Question: Right now I'm populating a UIScrollView with a series of views. The views need to be warped to make the UIScrollView appear like a carousel. In other words when the user scrolls it needs to be like a circle. I've never done anything quite like this before, but I'm assuming CoreAnimation is out of the question and OpenGL needs to be used. If this is possible with CoreAnimation or Quartz then I really just need a sample on how to warp the views and I can figure the rest out myself but I'm not familiar with OpenGL.

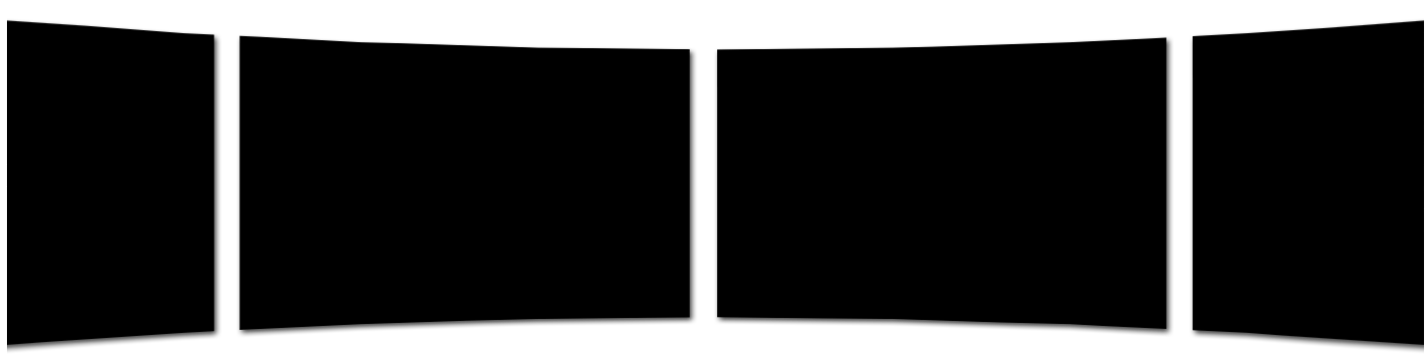
Answer: In my experience, it is a bit tricky to get the values right. The way to give a view perspective is by manipulating it's layer transform. I have used the following method to achieve the transfor for a similar effect:
'''
-(CATransform3D)makeTransformForAngle:(CGFloat)angle from:(CATransform3D)start{
CATransform3D transform = start;
// the following two lines are the key to achieve the perspective effect
CATransform3D persp = CATransform3DIdentity;
persp.m34 = 1.0 / -1000;
transform = CATransform3DConcat(transform, persp);
transform = CATransform3DRotate(transform,angle, 0.0, 1.0, 0.0);
return transform;
}
'''
This was done to create a "flip page" animation, so you may need to adapt. To use it, do the following:
'''
flip_page.layer.transform = [self makeTransformForAngle:angle from:CATransform3DIdentity];
'''
where flip_page is a UIView. Cheers!